Question: I'm trying to make a inventory tracking Excel where I can scan a UPC in, enter the quantity and click a button to enter it into my inventory.
Sheet1 is where I enter the UPC, the box ID and the quantity for that UPC. Sheet2 will already be prefilled with column titles as all the available the box IDs, and the rows labeled as all available UPC. All I need to do now is copy the quantity value from Sheet1 to the box ID and UPC matching cell.
Here is a screenshot example of what I mean:

Note that COLUMN_ID will be BOX_ID and ROW_ID will be the UPC in the real spreadsheet. <URL>.
The only problem I face is the VBA involved with copying the UPC from Sheet1 to Sheet2. Any ideas?
EDIT []:
'''
Sub copyFindPaste()
' hiker95, 10/22/2014, ME813408
Dim wSheet1 As Worksheet, wSheet2 As Worksheet
Dim foundRow As Range, foundCol As Range
Application.ScreenUpdating = False
Set wSheet1 = Sheets("Sheet1")
Set wSheet2 = Sheets("Sheet2")
With wSheet1
Set foundRow = wSheet2.Columns(1).Find(.Range("B2").Value, LookAt:=xlWhole)
Set foundCol = wSheet2.Rows(1).Find(Range("A2").Value, LookAt:=xlWhole)
If (Not foundRow Is Nothing) * (Not foundCol Is Nothing) Then
With wSheet2.Cells(foundRow.Row, foundCol.Column)
.Value = Range("C2").Value
.HorizontalAlignment = xlCenter
End With
Set foundRow = Nothing: Set foundCol = Nothing
End If
End With
Application.ScreenUpdating = True
End Sub
'''
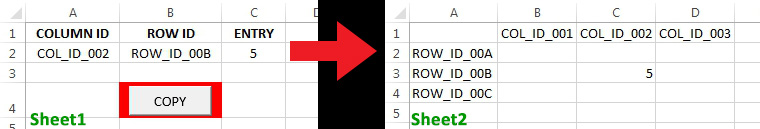
Answer: Untested
'''
Sub copyAndFind()
Dim copyFrom As Worksheet, copyTo As Worksheet
Dim copyValue As Integer
Dim matchColId As Text
Dim matchRowId As Text
Dim fC As Range, fR as range
Set copyFrom = ThisWorkbook.Sheets("Sheet1")
Set copyTo = ThisWorkbook.Sheets("Sheet2")
Set matchColId = Cell("A2").Value
Set matchRowId = Cell("B2").Value
Set copyValue = Cell("C2").Value
Set fC = copyTo.Rows(1).find(What:=matchColId, lookAt:=xlWhole)
Set fR = copyTo.Columns(1).find(What:=matchRowId, lookAt:=xlWhole)
If Not fC is nothing and not fR is nothing then
copyTo.cells(fC.Column, fR.Row).Value = copyValue
else
Msgbox "Couldn't match Row and/or Column header!"
end if
End Sub
'''